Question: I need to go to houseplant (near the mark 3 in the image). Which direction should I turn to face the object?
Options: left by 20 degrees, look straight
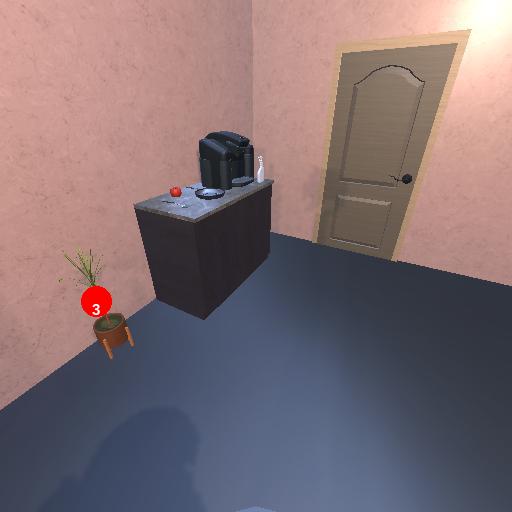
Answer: left by 20 degrees